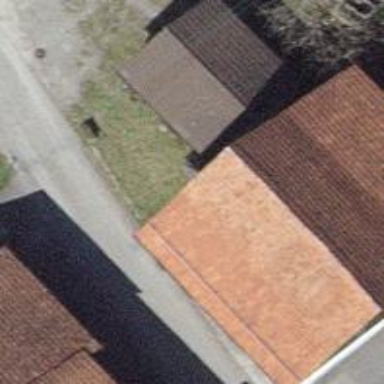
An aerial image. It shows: Garage building.